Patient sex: M
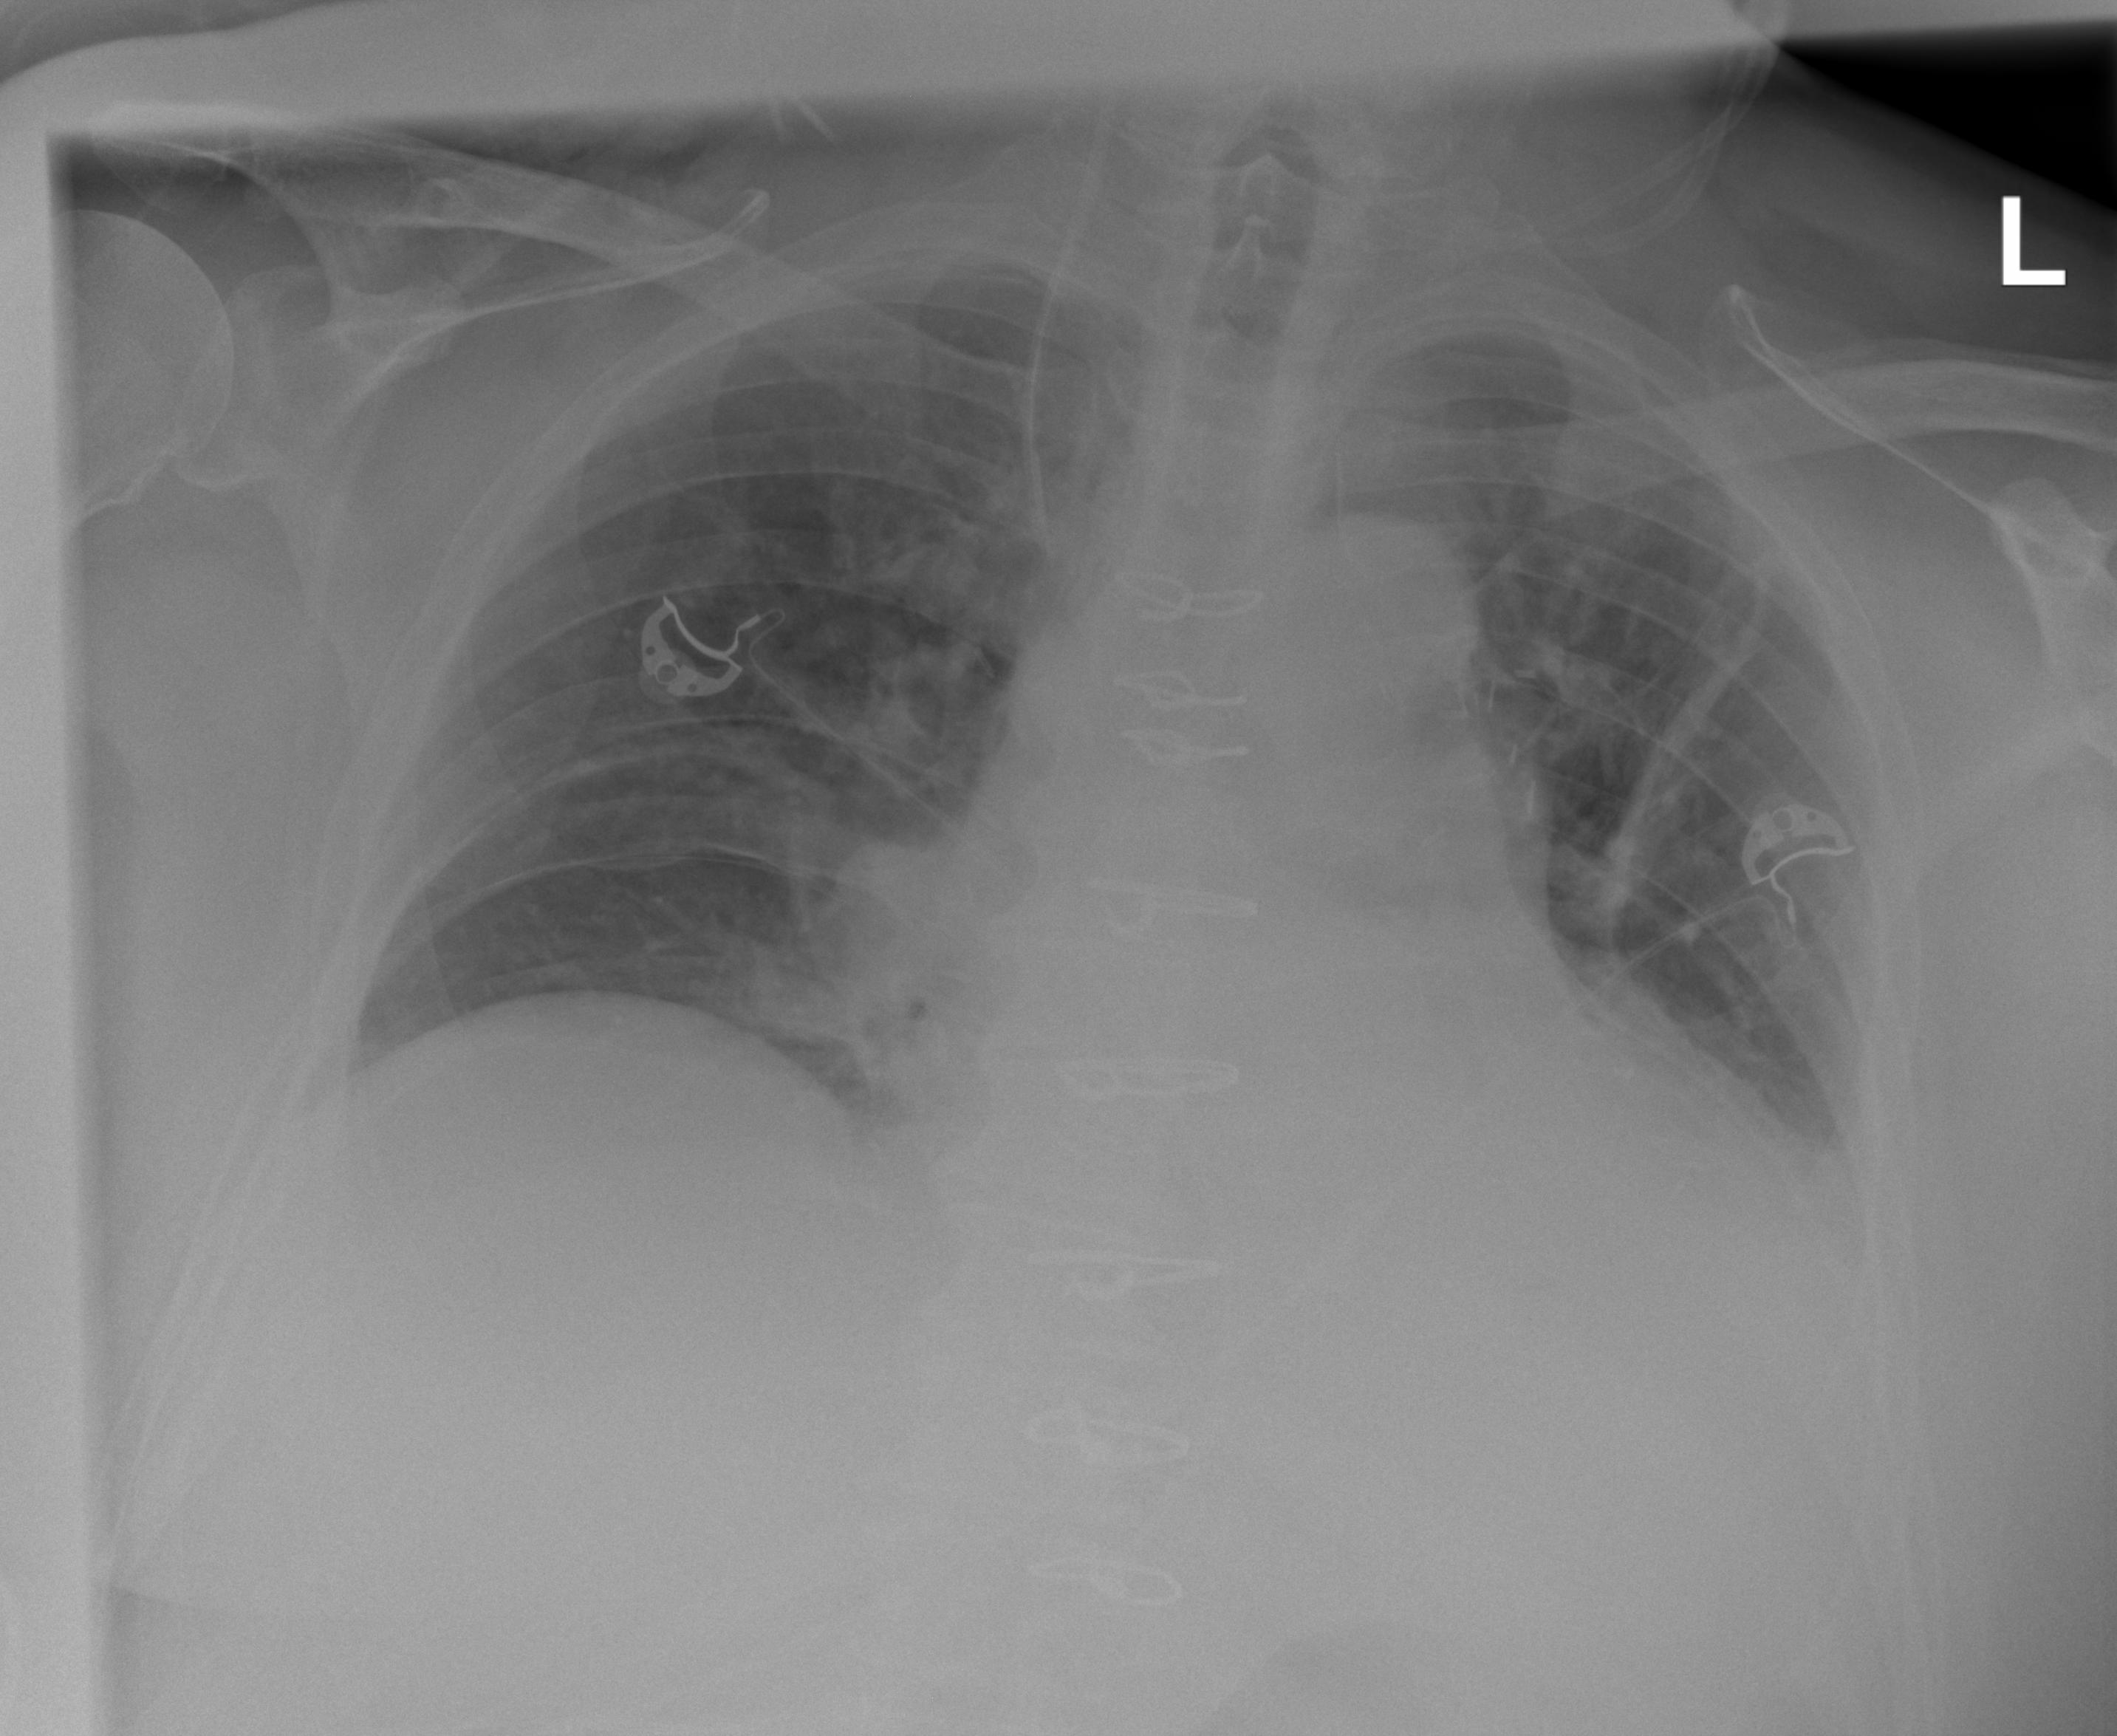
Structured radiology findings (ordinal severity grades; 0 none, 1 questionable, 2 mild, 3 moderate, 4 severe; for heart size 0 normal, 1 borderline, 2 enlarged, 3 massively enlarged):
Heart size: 2
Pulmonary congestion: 2
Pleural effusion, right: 0
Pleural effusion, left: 2
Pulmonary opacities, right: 0
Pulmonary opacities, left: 0
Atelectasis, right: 2
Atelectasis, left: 3